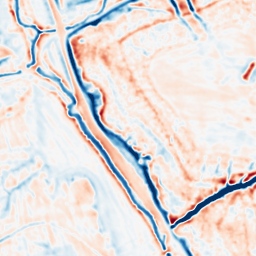
Category: multiscale
Decomposition family: dog_multiscale
Decomposition parameters: sigma_ratio: 1.4
n_scales: 4
base_sigma: 1
Upsampling method: linear_exact
Upsampling parameters: scale: 2
Upsampling scale: 2